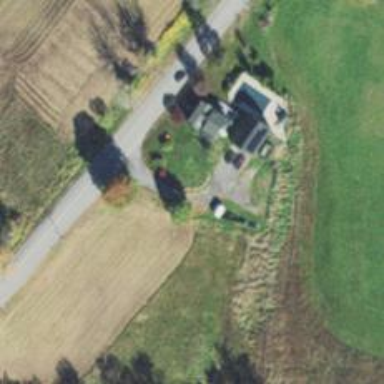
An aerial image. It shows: Driveway.